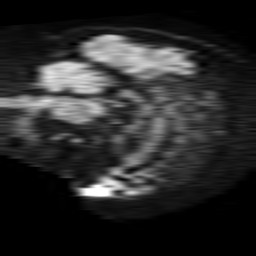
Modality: TRACE
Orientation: sagittal
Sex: female
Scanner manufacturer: philips
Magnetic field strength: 1.5 T
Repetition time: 4.6 s
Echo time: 0.08631 s